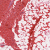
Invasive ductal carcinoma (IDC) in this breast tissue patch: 0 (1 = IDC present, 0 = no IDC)